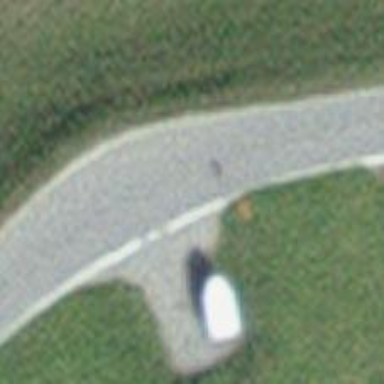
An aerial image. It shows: Pole with roof-covered pipeline marker.